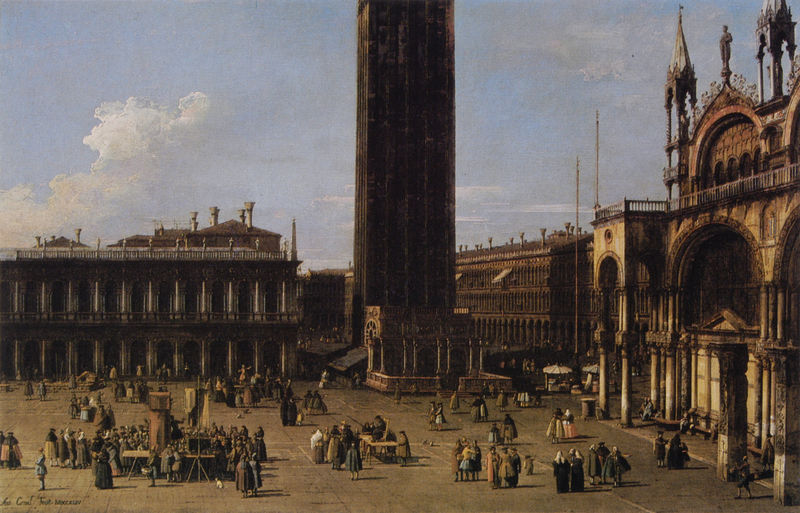
Titel: Piazza S. Marco: looking West from the North End of the Piazetta
Künstler: Canaletto (Antonio Canal)
Standort: (Großbritannien)
Institution: Royal Collection
Schlagwörter: blau, dunkel, gemälde, himmel, schatten, weiß, wolken, frauen, gelb, landschaft, menschen, ocker, stadt, ausschnitt, braun, fenster, frau, hell, kleid, licht, männer, pfeiler, schwarz, strassenszene, szene, säule, säulen, tisch, tische, tür, zeichnung, gebäude, haus, rot, wolke, ansammlung, beige, fest, leute, malerei, menge, versammlung, architektur, barock, hinrichtung, mensch, signatur, öl, häuser, kirche, sonne, mantel, händler, kind, personen, bühne, gotik, renaissance, brunnen, handel, kinder, turm, statue, sommer, ansicht, bogen, fahnen, fassade, italien, ort, passanten, vedute, venedig, tribüne, fahne, dächer, farbe, grau, markt, platz, vogelperspektive, figuren, rundbogen, ölgemälde, staffage, arch, arches, architecture, blue, church, column, columns, court, crowd, gathering, hall, men, oil, ornate, palace, people, red, white, window, women, black, dark, france, group, modern, old, painting, table, windows, yellow, maler, pink, brown, tor, galerie, gruppen, aufsicht, stadtansicht, bögen, eingang, loggia, türmchen, türme, palast, palazzi, palazzo, balustrade, dom, mäntel, volk, menschenmenge, rathaus, bänke, rom, sonntag, tribühne, portal, detailrealismus, gotisch, cloud, clouds, horses, sky, rundbögen, romanik, building, landscape, distance, houses, roof, tower, baldachin, marktplatz, exterieur, light, shadow, animals, dog, szenen, monument, bauten, children, door, town, bellotto, canaletto, campanile, lagune, italy, person, basilika, fraune, city, day, public, renoir, ancient, rummel, vorplatz, rome, vorhalle, basilica, cathedral, square, prachtvoll, paläste, buildings, front, italian, place, venice, menschne, piazza, fenszer, art, markus, markusdom, san marco, signature, plastz, musician, dogenpalast, markusplatz, stadtvedute, gothic, medieval, animal, nonnen, play, tourist, lithograph, shadows, chimney, chimneys, spire, scheiterhaufen, baldachine, pillar, kunstvoll, musicians, humans, san, canalletto, still, market, realistic, säuöe, chruch, parasol, umbrella, plaz, crowds, tall, europe, dogen, marziana, serenissima, kampanile, portak, tables, catholic, stage, guardi, tourists, marks, cafe, plaza, morning, bobliothek, caneletto, canelletto, cvenedig, ducal palace, französischer platz, italienischer platz, klapptische, libreria, loggetta, markusbibliothek, markussäule, merchants, nuns, pallazzo, piacca di san marco, piazza grande, platform, players, römischer markt, saint mark, san marco venedig, san marcs, sansovino, sonntagsverkauf, st mark' square, st marks, st. mark', st. marks, stands, sztadt, vendors, venetia, verbrennung des savonarola, arcade, colonnade, marketplace, colonial, 1600, 1650, 1700, many people, pillars, aiazza, yard, arched, 1800, veduta, doge, 1960, 1980, :(, 1970, might the gods help meth, artwork, palce, aquare, catedral, schornsteine, türmbe, italy}, obelisc, main square, hurch, st. mark's, tall building, markusplace, st. marks` square, st. marco, marco, gothisch, venicee, dachfirst, disgtan, arch]